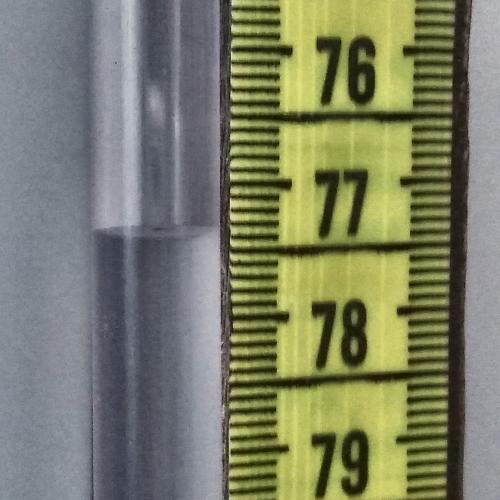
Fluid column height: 77.4 cm